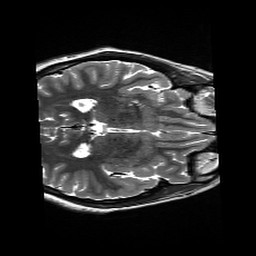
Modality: T2w
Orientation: axial
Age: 18
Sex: female
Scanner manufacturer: siemens
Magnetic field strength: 3 T
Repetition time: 13.52 s
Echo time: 0.088 s